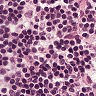
Metastatic tissue present: no